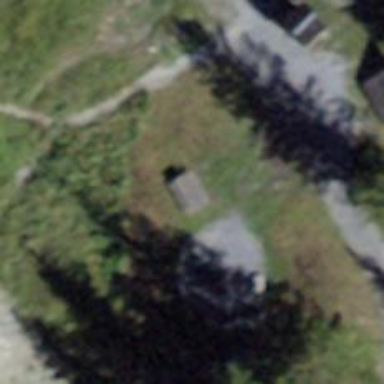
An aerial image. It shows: Picnic table located in leisure land area.